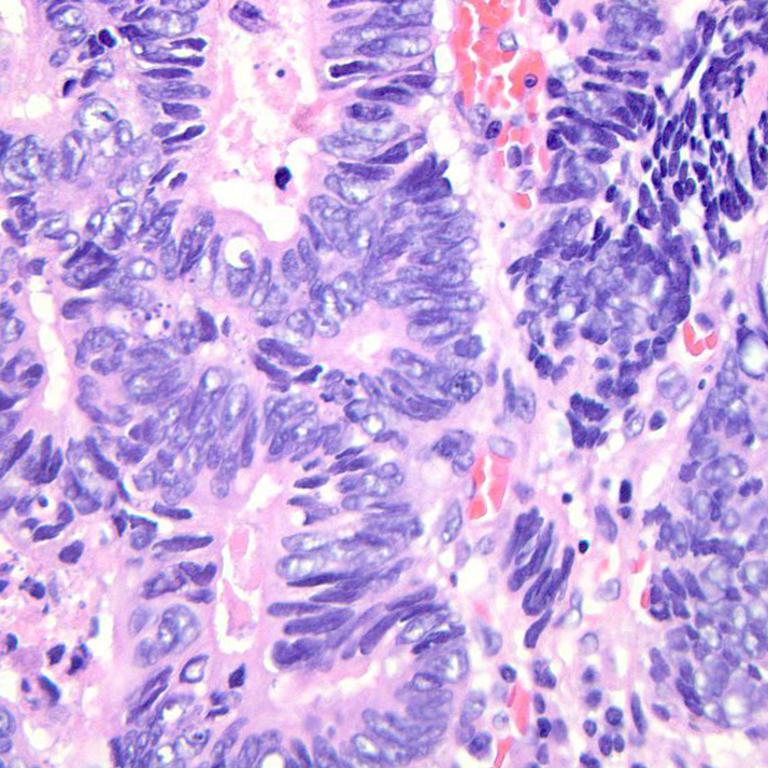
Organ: colon
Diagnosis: adenocarcinomas